Question: I am using <URL> or below image to understand what I am saying  Below is the code to create the codemirror editor.
'''
var myCodeArea = document.getElementById("codeArea");
var myCodeMirror = CodeMirror(function(elt) {
myCodeArea.parentNode.replaceChild(elt, myCodeArea);
}, {value: myCodeArea.innerHTML,
lineNumbers:true, mode:"javascript"});
'''
I read codemirror doc but not able to figure out which property controls the height.
Please help me with this
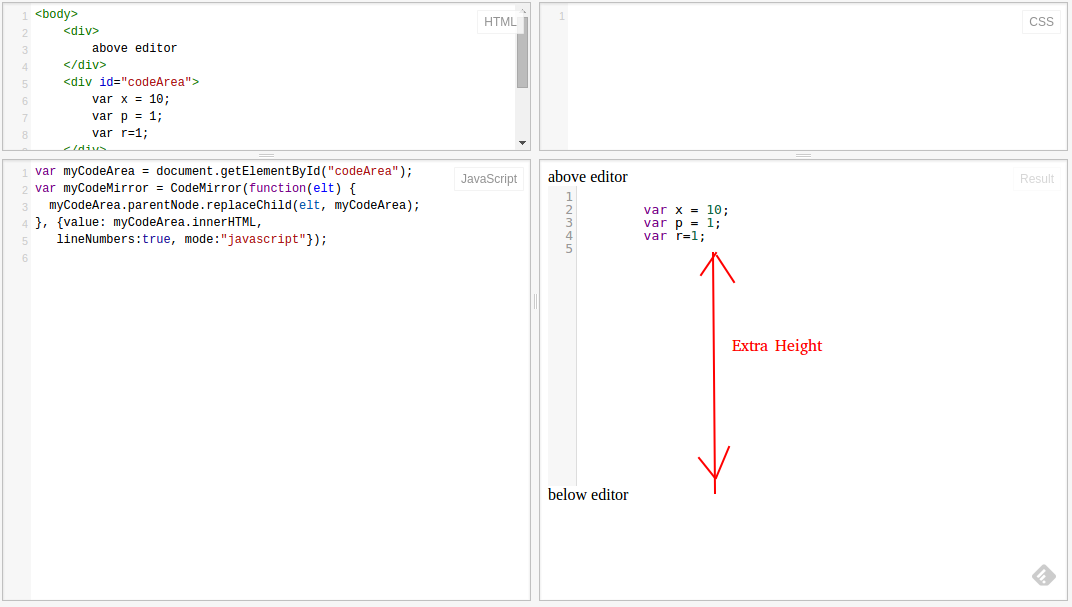
Answer: The height can be set through CSS (by giving the '.CodeMirror' class a 'height' property), or by calling the editor's 'setSize' method.
If you want the editor height to correspond to the height of it's contents, see <URL>.